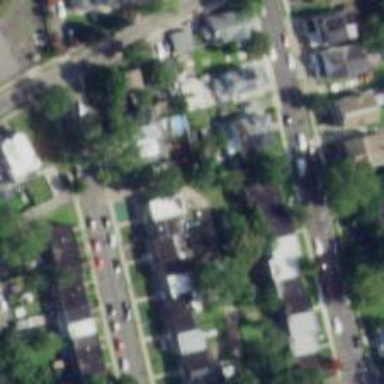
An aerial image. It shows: Alley classified as service road.